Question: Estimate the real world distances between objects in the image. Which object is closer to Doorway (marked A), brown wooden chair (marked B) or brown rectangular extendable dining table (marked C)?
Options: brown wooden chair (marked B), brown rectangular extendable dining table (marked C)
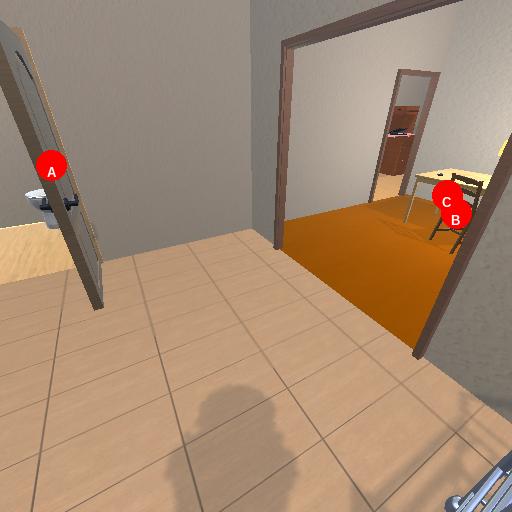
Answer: brown wooden chair (marked B)